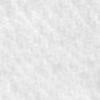
Label: no_change